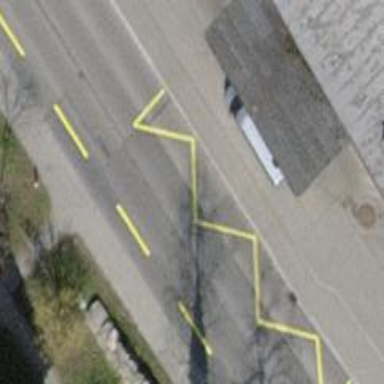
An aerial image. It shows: Bus stop with stop position for public transport.